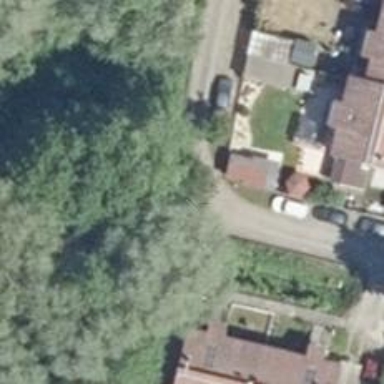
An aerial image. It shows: Living street.